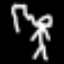
Label: angel